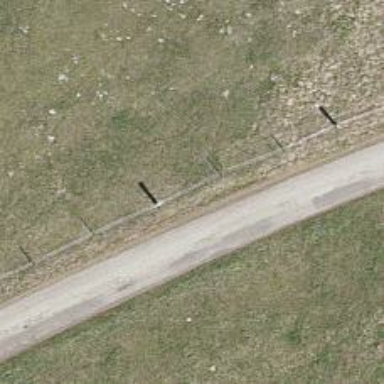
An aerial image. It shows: Fence.